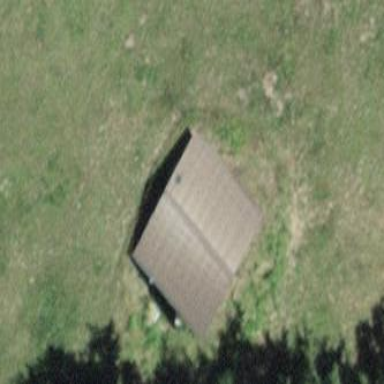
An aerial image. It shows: Cabin.